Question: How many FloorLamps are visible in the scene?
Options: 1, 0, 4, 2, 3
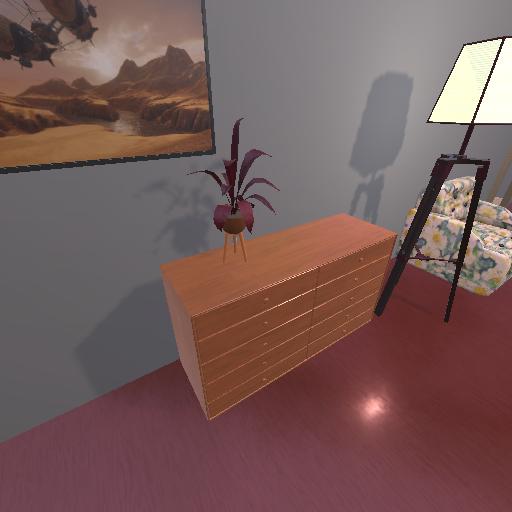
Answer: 1